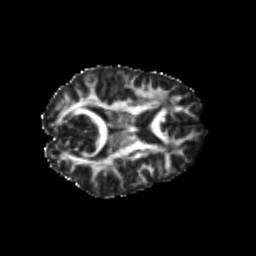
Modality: FA
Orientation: axial
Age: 25
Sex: female
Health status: healthy
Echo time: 0.074 s